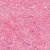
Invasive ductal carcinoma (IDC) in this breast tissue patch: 0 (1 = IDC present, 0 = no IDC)